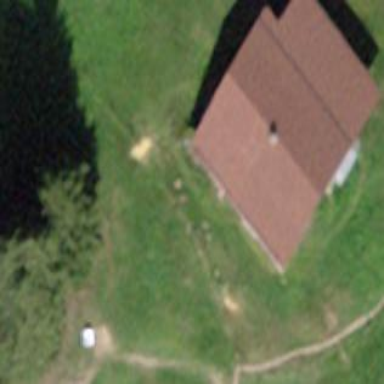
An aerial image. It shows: Cabin.